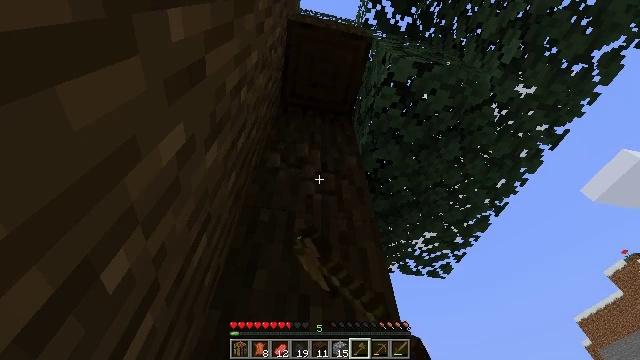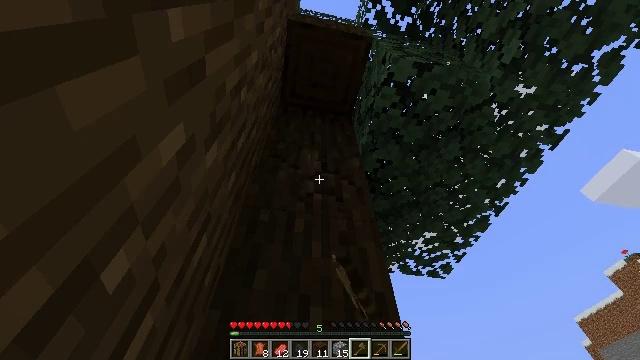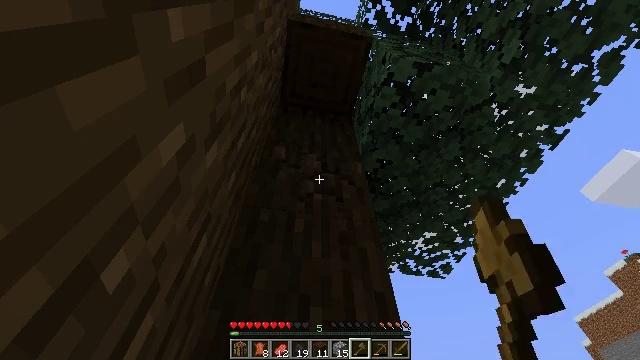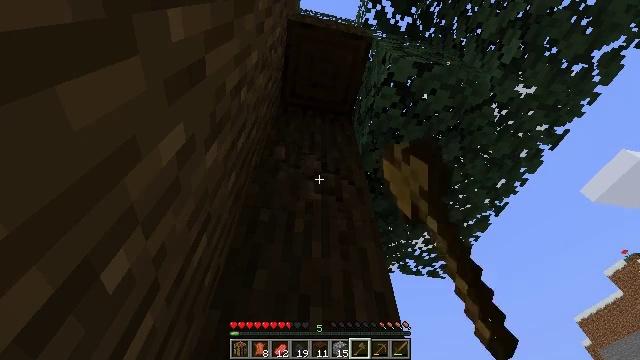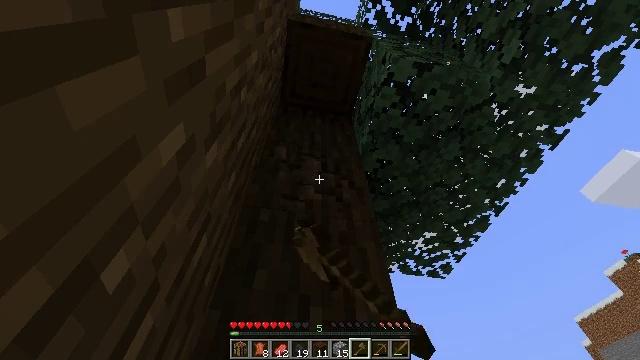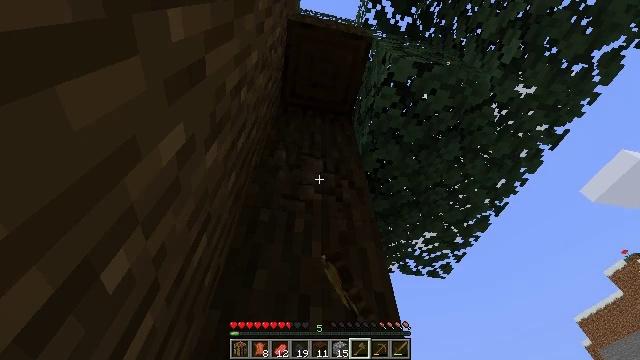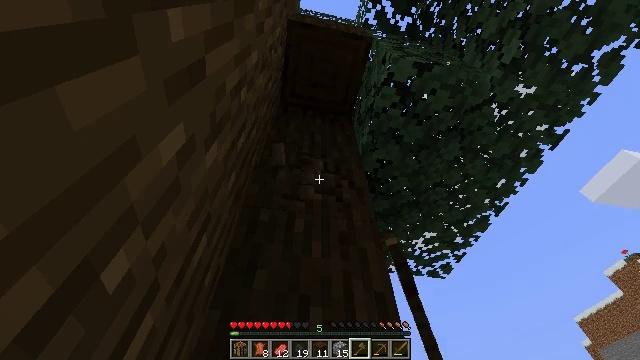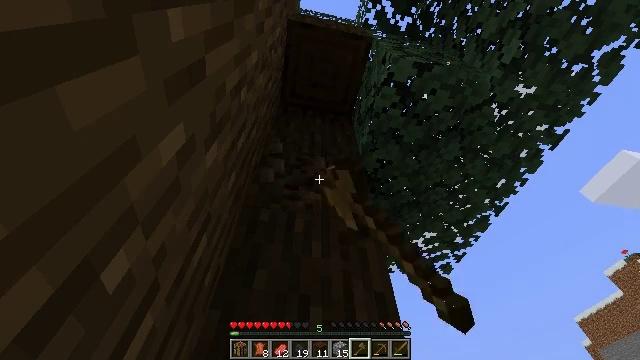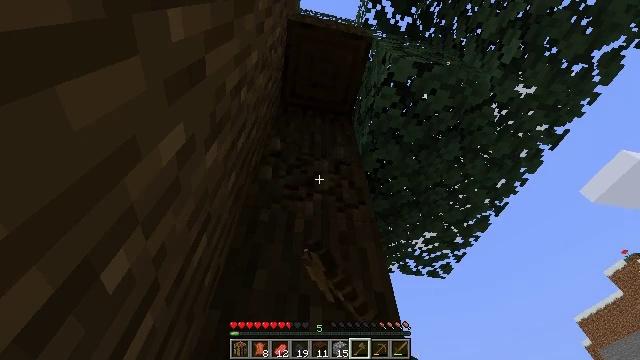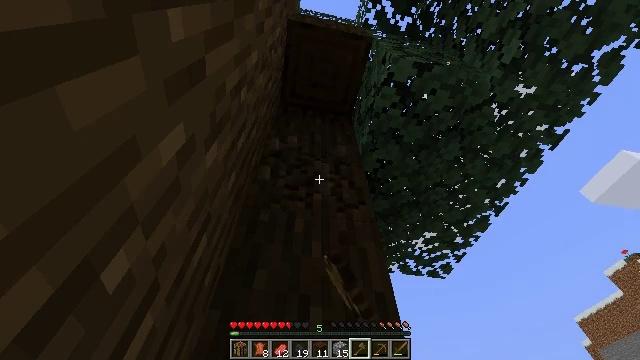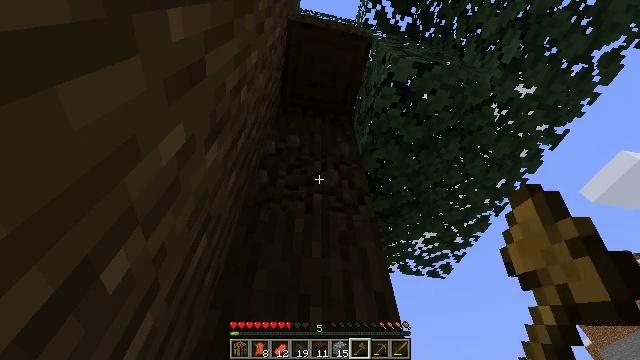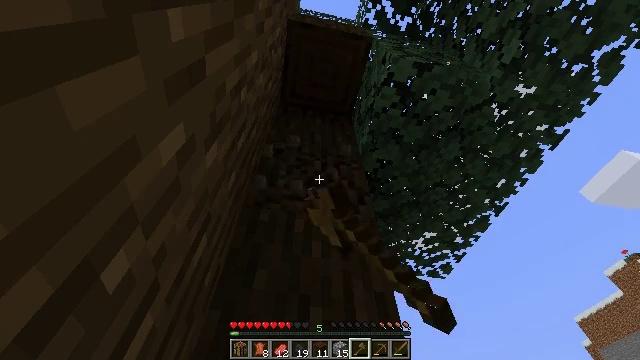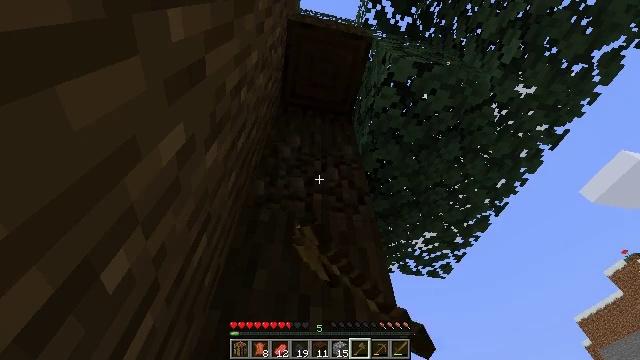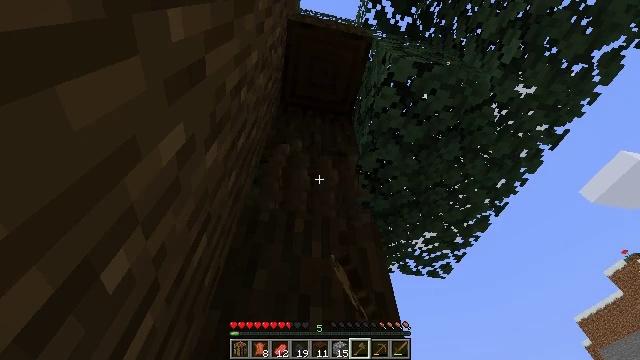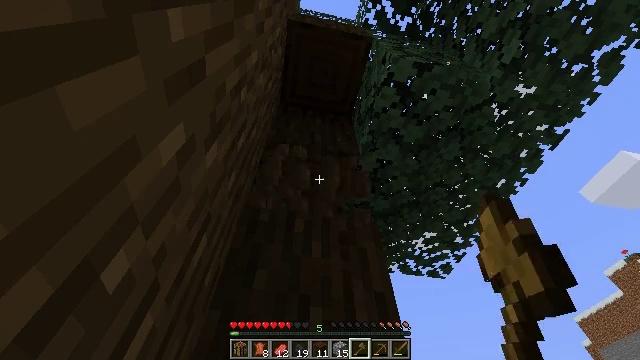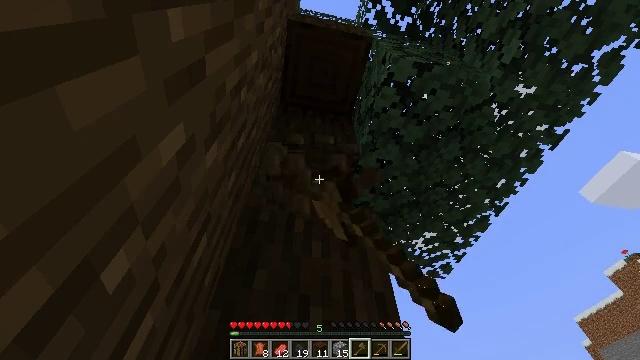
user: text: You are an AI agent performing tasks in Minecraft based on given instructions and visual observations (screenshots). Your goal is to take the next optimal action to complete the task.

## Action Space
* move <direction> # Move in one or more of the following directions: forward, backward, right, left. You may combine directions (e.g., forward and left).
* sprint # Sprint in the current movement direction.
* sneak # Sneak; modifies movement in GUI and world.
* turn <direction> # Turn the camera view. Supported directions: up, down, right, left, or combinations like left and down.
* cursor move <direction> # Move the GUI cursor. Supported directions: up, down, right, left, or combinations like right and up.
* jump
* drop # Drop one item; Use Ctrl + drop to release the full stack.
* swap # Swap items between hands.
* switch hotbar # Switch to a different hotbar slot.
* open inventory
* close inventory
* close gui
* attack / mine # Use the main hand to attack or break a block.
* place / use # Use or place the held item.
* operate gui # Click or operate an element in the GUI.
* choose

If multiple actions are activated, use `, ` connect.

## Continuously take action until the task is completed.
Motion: motion action
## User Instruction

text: Chop down the dark oak log.
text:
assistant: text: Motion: attack / mine
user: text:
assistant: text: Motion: attack / mine
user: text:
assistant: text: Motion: attack / mine
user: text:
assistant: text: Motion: attack / mine
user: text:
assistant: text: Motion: attack / mine
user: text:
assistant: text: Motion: attack / mine
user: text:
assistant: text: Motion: attack / mine
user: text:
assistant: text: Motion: attack / mine
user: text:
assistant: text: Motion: attack / mine
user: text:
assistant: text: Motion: attack / mine
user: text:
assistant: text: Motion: attack / mine
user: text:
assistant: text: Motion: attack / mine
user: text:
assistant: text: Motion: attack / mine
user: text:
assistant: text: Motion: attack / mine
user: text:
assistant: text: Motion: attack / mine
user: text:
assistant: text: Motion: attack / mine
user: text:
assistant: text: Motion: attack / mine
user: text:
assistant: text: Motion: attack / mine
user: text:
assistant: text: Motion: attack / mine
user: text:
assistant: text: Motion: attack / mine
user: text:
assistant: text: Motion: attack / mine
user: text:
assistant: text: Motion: attack / mine
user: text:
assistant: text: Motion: attack / mine
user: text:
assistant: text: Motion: attack / mine
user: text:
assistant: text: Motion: turn down, attack / mine
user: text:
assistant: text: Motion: turn down, attack / mine
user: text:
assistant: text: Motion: turn left and down, attack / mine
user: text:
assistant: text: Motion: turn left and down, attack / mine
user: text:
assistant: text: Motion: turn down, attack / mine
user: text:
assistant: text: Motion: attack / mine